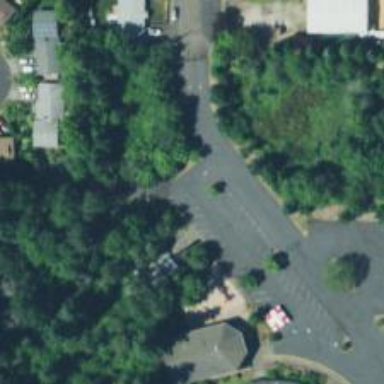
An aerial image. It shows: This is the parking lot of Beaverton Nazarene Church. It is service road.